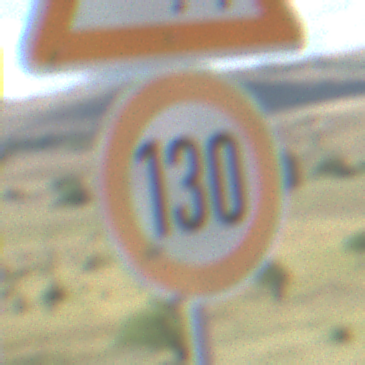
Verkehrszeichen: Geschwindigkeit130
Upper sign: Stau
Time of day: Midday
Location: Outdoor (Nature)
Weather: PartlyCloudy
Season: NotSpecified
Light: Natural